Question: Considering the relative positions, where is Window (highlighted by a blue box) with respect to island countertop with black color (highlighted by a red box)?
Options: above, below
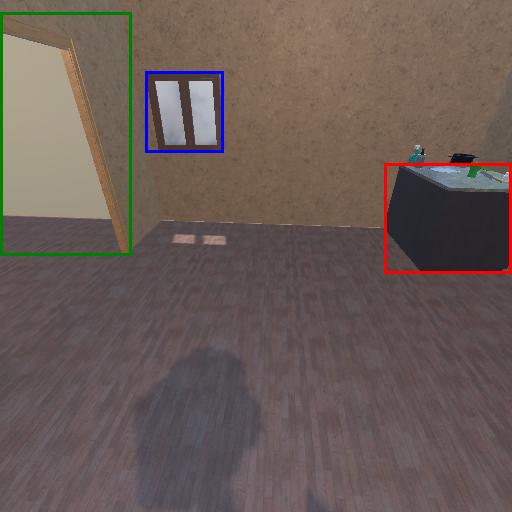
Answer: above